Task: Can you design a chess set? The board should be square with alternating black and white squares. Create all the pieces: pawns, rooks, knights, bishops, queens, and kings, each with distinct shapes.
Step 4241:
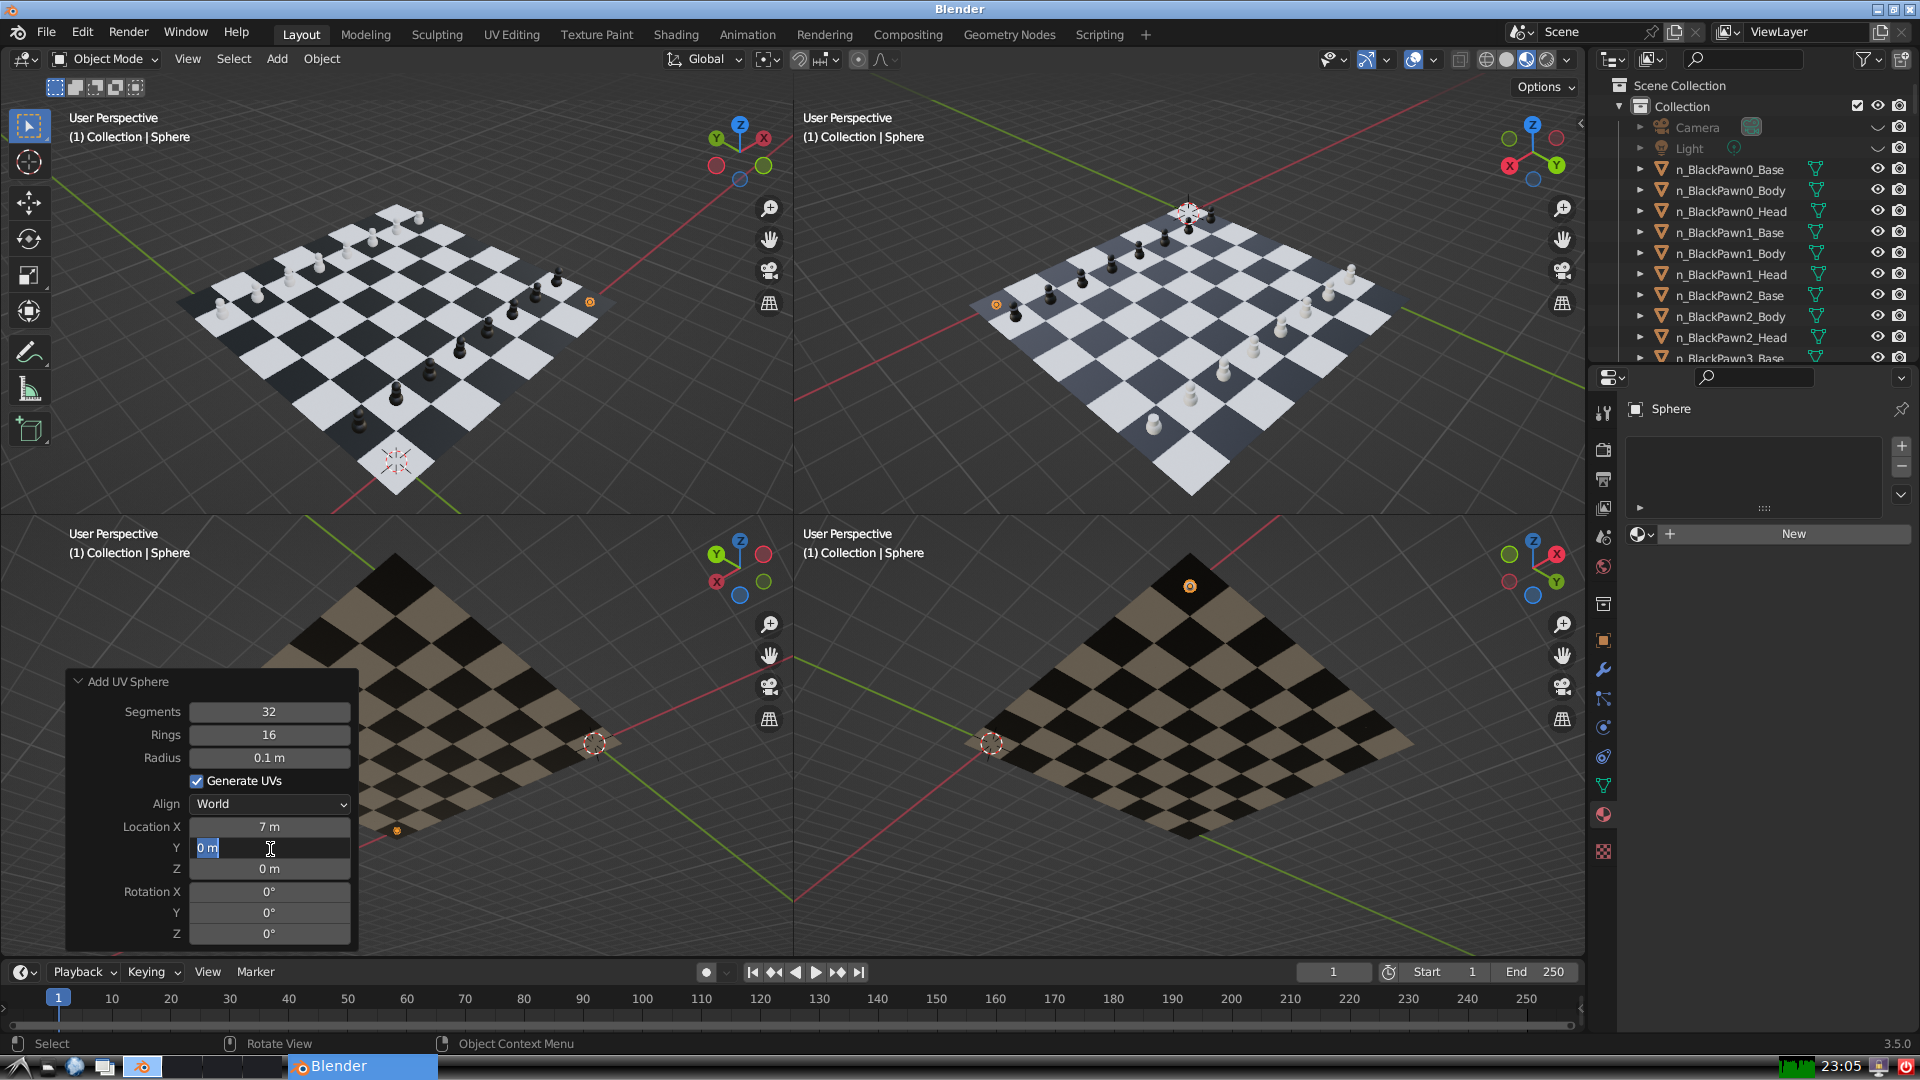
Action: input_text: 6.0